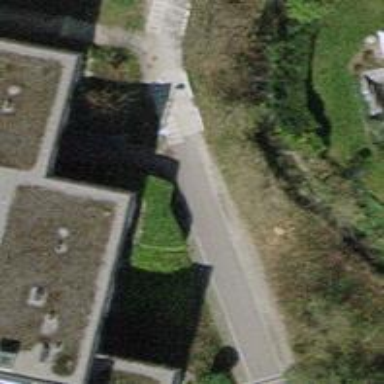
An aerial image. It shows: Set of concrete steps.